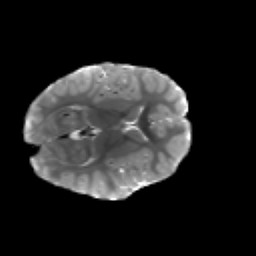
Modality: T2w
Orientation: axial
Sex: male
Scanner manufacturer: siemens
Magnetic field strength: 3 T
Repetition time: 5 s
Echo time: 0.071 s